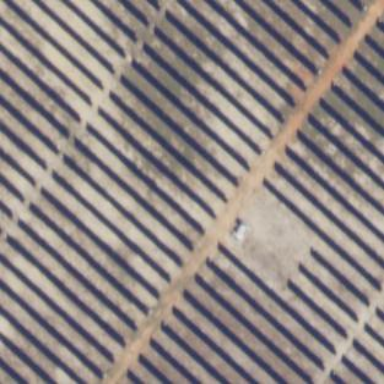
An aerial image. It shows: Solar photovoltaic panel generator.